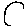
Label: moon